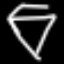
Label: diamond